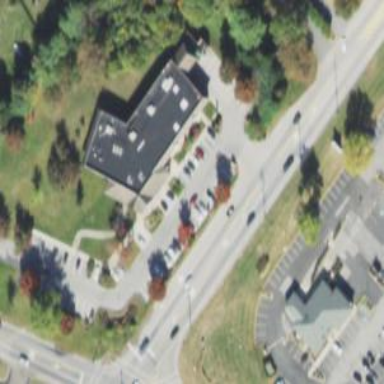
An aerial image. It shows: Pharmacy providing healthcare services.